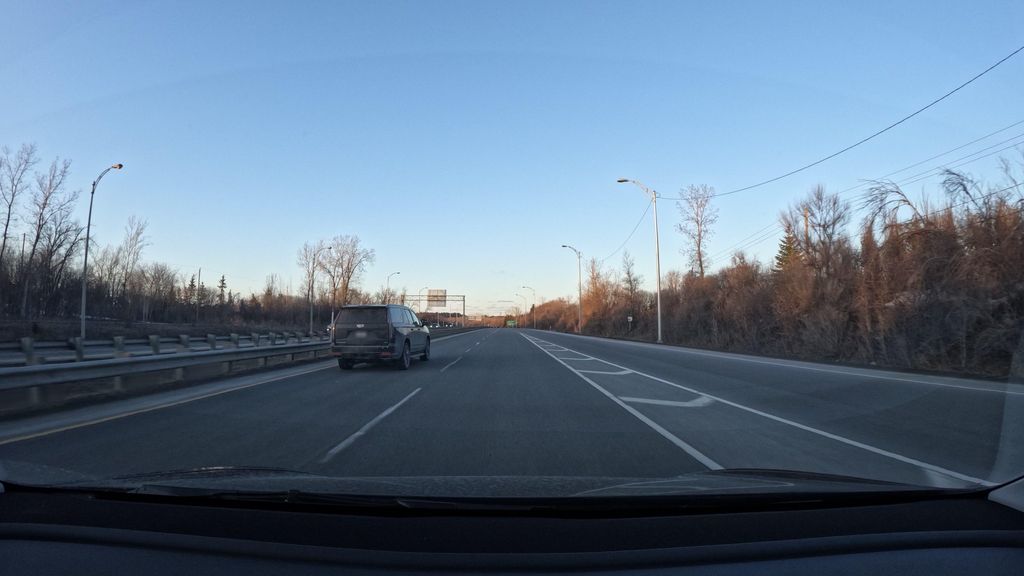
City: montreal